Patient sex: M
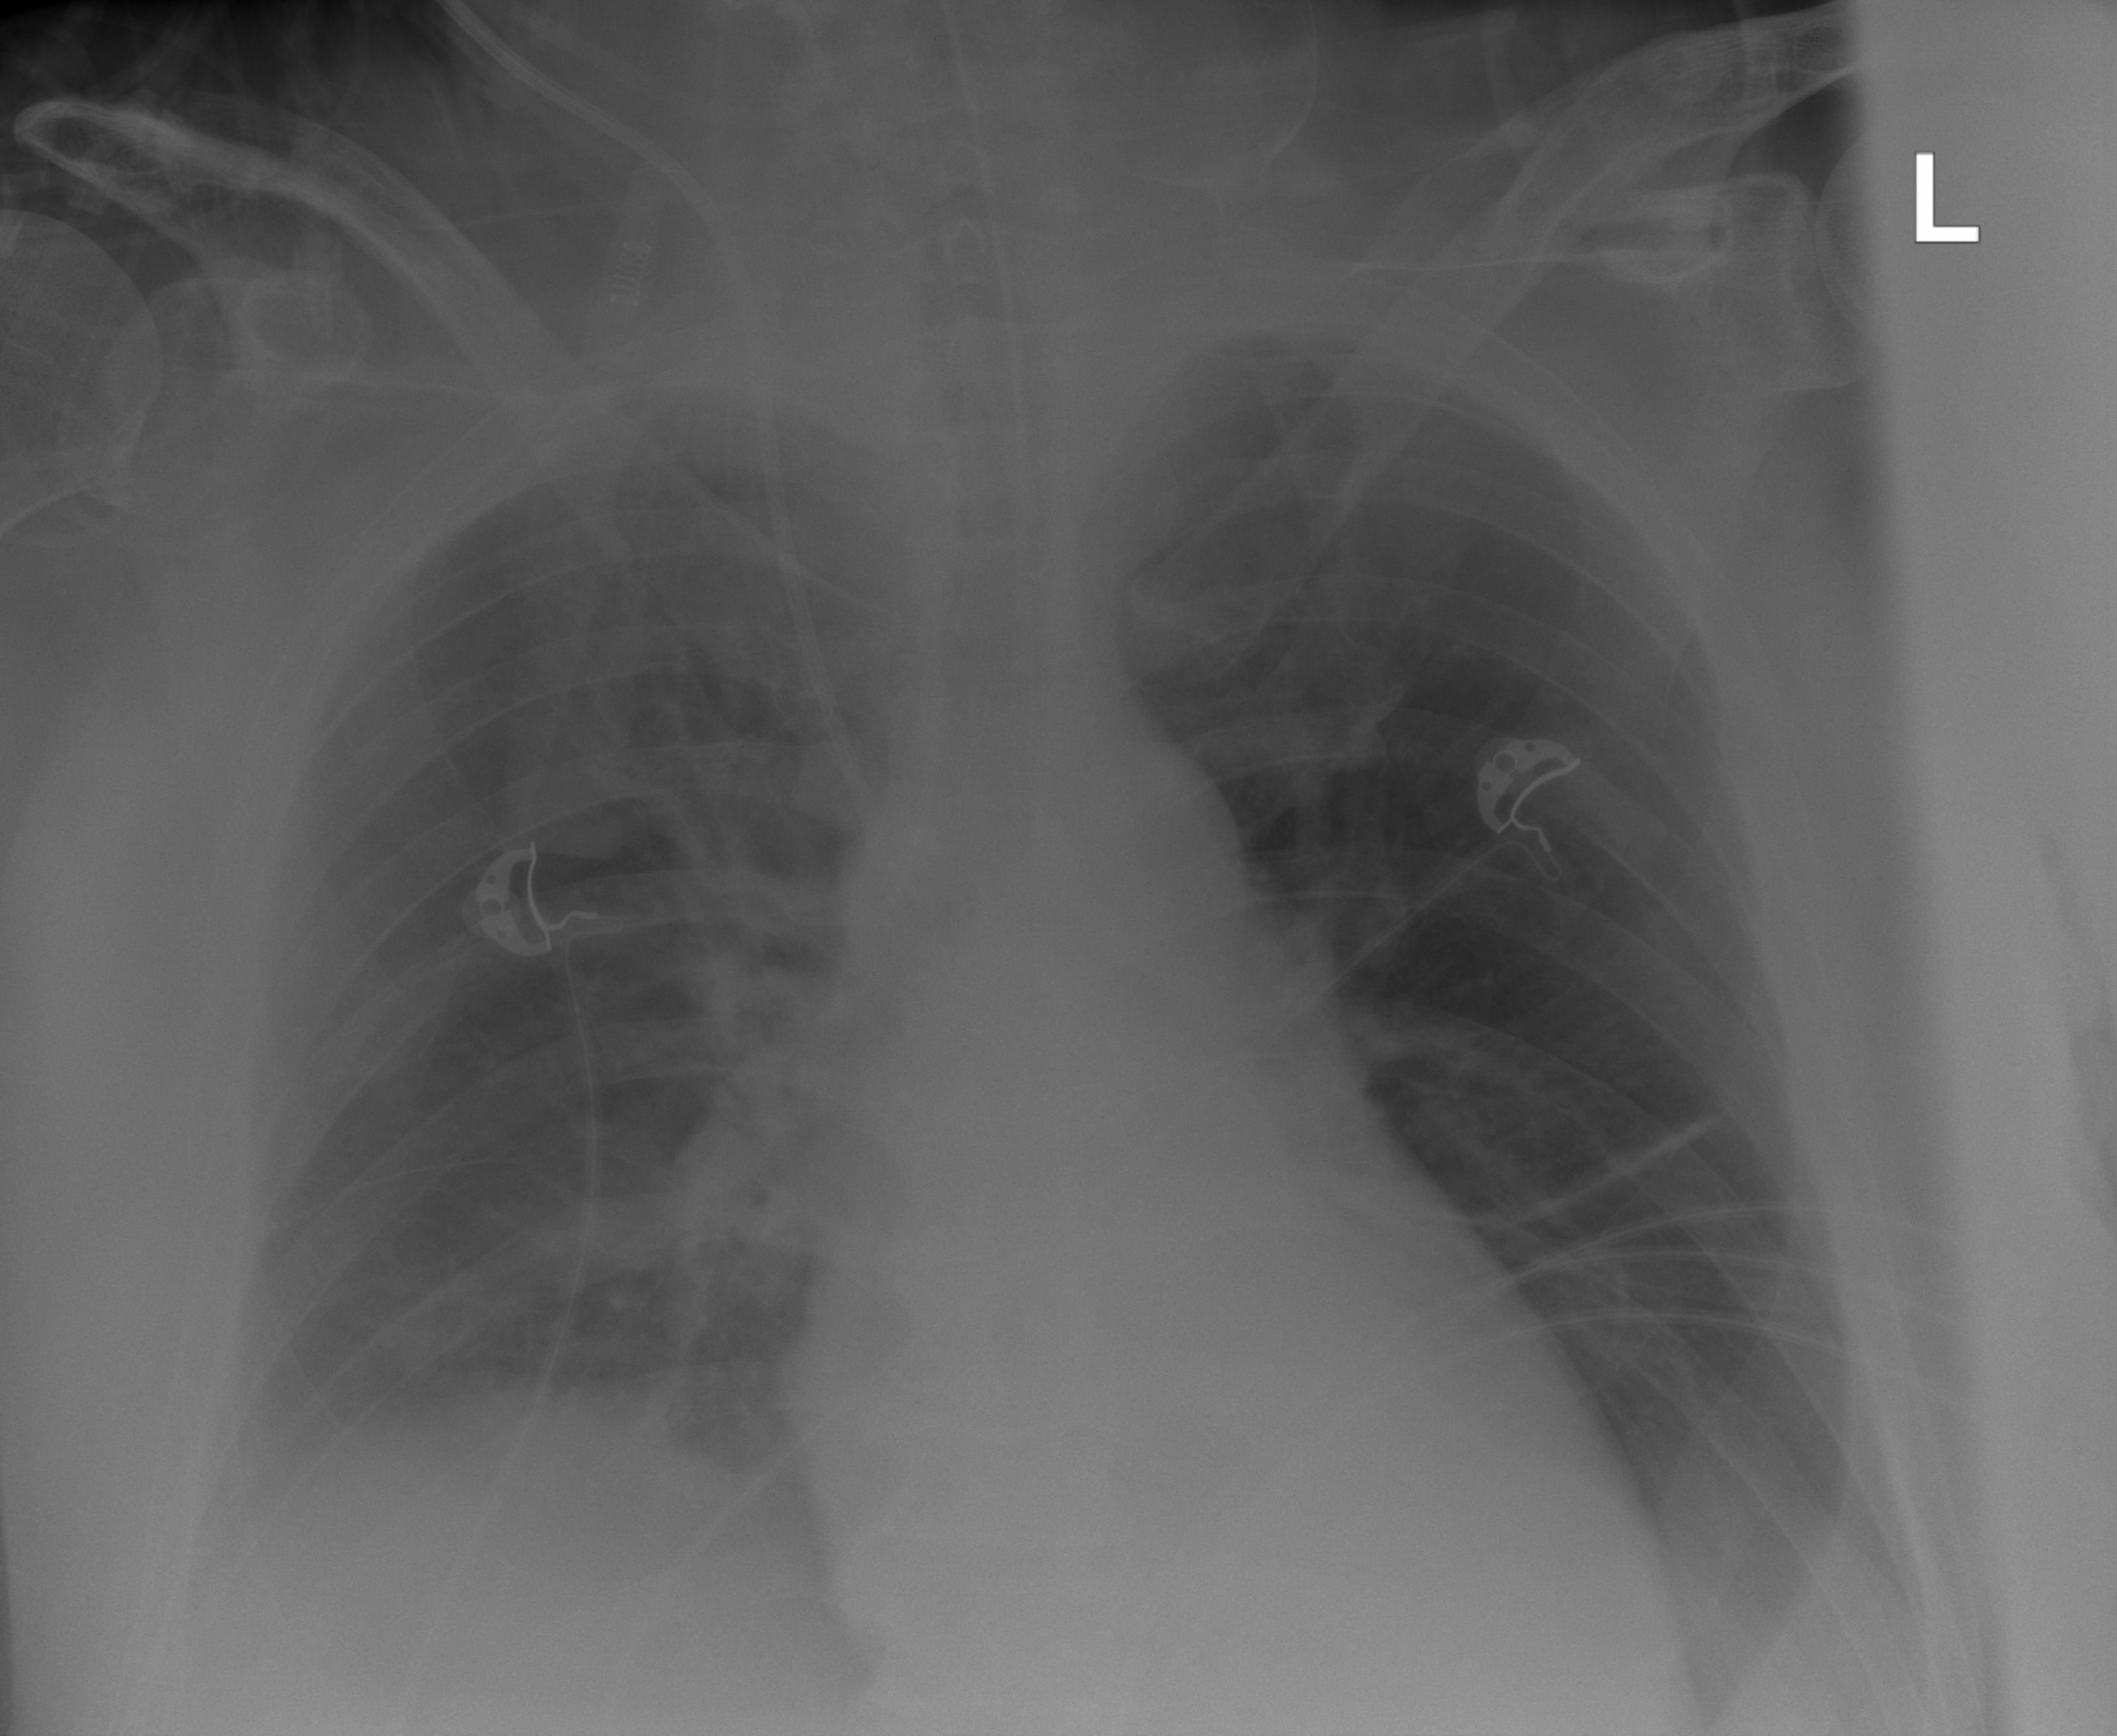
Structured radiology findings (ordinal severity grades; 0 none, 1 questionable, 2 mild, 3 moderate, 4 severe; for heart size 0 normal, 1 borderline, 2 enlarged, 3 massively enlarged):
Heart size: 2
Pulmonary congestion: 2
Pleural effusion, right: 2
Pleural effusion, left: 0
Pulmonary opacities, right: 1
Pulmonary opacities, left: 0
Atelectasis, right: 2
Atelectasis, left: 2